Данная задача посвящена исследованию динамики системы проводящих тел, помещённой в однородное электростатическое поле напряжённостью $\vec{E}_0$.Рассматриваемая система является электрически нейтральной гантелью, состоящей из двух металлических шаров радиусом $r$ с расстоянием $l\gg r$ между их центрами. Шары соединены очень тонким цилиндрическим стержнем. Масса каждого из шаров равна $m$, а массой стержня можно пренебречь.Введём вектор $\vec{l}$, обозначающий радиус-вектор второго шара относительно первого (см. рис).
Часть A. Металлический стержень (2.0 балла) В данной части задачи шары соединены металлическим стержнем. Будем называть наведёнными дипольными моментами шаров и стержня дипольные моменты электрически нейтральных шара и стержня соответственно, приобретаемые ими при помещении в электростатическое поле вдали от других тел. Во всех пунктах данной задачи пренебрегайте наведёнными дипольными моментами шаров и стержня, а также считайте распределения зарядов по поверхностям шаров равномерными.
Определите дипольный момент гантели $\vec{p}$. Ответ выразите через $\vec{E}_0$, $r$, $\varepsilon_0$ и $\vec{l}$.
Определите момент сил $\vec{M}$, действующих на гантель. Ответ выразите через $\vec{E_0}$, $r$, $\varepsilon_0$, $\vec{l}$.
Найдите положения равновесия системы. В качестве ответа укажите значения углов $\alpha_0$ между стержнем и направлением напряжённости электростатического поля $\vec{E}_0$.
Какие из найденных вами в пункте $\mathrm{A3}$ положения равновесия являются устойчивыми, а какие — неустойчивыми? Ответ обоснуйте. Найдите также периоды малых колебаний вблизи положений устойчивого равновесия. Ответы выразите через $l$, $R$, $m$, $E_0$ и $\varepsilon_0$.
Часть B. Вращение с постоянной угловой скоростью (2.6 балла) Пусть система вращается вокруг оси, перпендикулярной стержню, с постоянной угловой скоростью $\vec{\omega}$. Направление напряжённости электростатического поля $\vec{E}_0$ образует угол $\theta$ с плоскостью, в которой движется стержень (см. рис). На рисунке показано положение гантели в момент, когда стержень лежит в плоскости, содержащей ось вращения и направление напряжённости электростатического поля $\vec{E}_0$. Примите за момент времени $t=0$ положение, соответствующее рисунку.В данной части задачи стержень не является металлическим, а имеет сопротивление $R$ между его концами.
В устойчивом положении равновесия стержню мгновенно придали угловую скорость $\vec{\omega}_0$ перпендикулярную электрическому полю. При какой минимальной начальной угловой скорости $\omega_{min}$ гантель сможет совершить полный оборот? Ответ выразите через $l$, $r$, $m$, $E_0$ и $\varepsilon_0$.
Запишите уравнение, определяющее силу тока $I$ в стержне. Покажите, что сила тока в нашей системе равна силе тока в некотором $RLC$ контуре, подключенном к генератору переменного гармонического напряжения $\mathcal{E}(t)$. Используя полученное уравнение, определите параметры эквивалентной схемы: зависимость от времени ЭДС эквивалентного генератора $\mathcal{E}_{eff}(t)$, индуктивность $L_{eff}$, ёмкость $C_{eff}$ и сопротивление $R_{eff}$. Ответы выразите через $E_0$, $l$, $r$, $R$, $\varepsilon_0$, $\omega$, $\theta$ и $t$. Далее во всех пунктах задачи считайте, что в системе происходят только вынужденные колебания.
Получите зависимость от времени $t$ проекции $p_l(t)$ дипольного момента гантели на ось, направленную вдоль вектора $\vec{l}$. Ответ выразите через $E_0$, $l$, $r$, $R$, $\varepsilon_0$, $\omega$, $\theta$ и $t$. Во всех последующих пунктах задачи, если стержень имеет сопротивление $R$, оно является настолько малым, что напряжение на резисторе много меньше эффективной амплитуды $\mathcal{E}_0$ напряжения из пункта .
Упростите ваш ответ для $p_l(t)$, полученный в пункте , с учётом малости сопротивления $R$. Упрощённый ответ должен содержать только величины, порядок малости по $R$ которых не превышает первый. Ответ выразите через $E_0$, $l$, $r$, $R$, $\varepsilon_0$, $\omega$, $\theta$ и $t$. Введём прямоугольную декартову систему координат $xyz$ так, как показано на рисунке. Здесь ось $z$ направлена вдоль направления напряжённости электростатического поля $\vec{E}_0$, а ось $x$ лежит в плоскости рисунка.
Часть C. Плоское движение гантели (0.8 балла) В данной части задачи сопротивление стержня равно $R$. В положении устойчивого равновесия стержню придают большую угловую скорость $\vec{\omega}_0$, перпендикулярную направлению напряжённости электростатического поля $\vec{E}_0$. Считайте, что $\omega_0\gg\omega_{min}$, где $\omega_{min}$ была определена вами в пункте .
Определите средние за большое время компоненты дипольного момент $\langle p_x\rangle$, $\langle p_y\rangle$ и $\langle p_z\rangle$ гантели. Ответы выразите через $E_0$, $l$, $r$, $R$, $\varepsilon_0$, $\omega$ и $\theta$.
Найдите зависимость от времени $t$ угловой скорости стержня $\omega(t)$, считая, что $\omega(t)\gg\omega_{min}$ в любой момент времени, а $t\gg 2\pi/\omega_0$. Ответ выразите через $\omega_0$, $E_0$, $l$, $r$, $R$, $\varepsilon_0$ и $t$.
Часть D. Прецессия стержня (4.6 балла) Данная часть задачи посвящена изучению динамики пространственного движения гантели в электростатическом поле. Оказывается, что для очень быстро вращающейся гантели существует режим движения, при котором она в среднем испытывает регулярную прецессию вокруг оси $z$.Под регулярной прецессией подразумевается такой режим движения гантели, при котором плоскость вращения стержня вращается вокруг оси $z$ с постоянной средней угловой скоростью $\Omega_z$, а угол $\theta$ между плоскостью движения стержня и направлением напряжённости электростатического поля $\vec{E}_0$ остаётся постоянным.В режиме, соответствующей регулярно прецессии, вектор угловой скорости гантели $\vec{\omega}$ представляется в следующем виде:$$\vec{\omega}=\vec{\omega}'+\vec{\Omega}{.}$$Здесь $\vec{\Omega}=\Omega_z\vec{e_z}$ — вектор средней угловой скорости прецессии плоскости движения стержня, а $\vec{\omega}'$ — вектор угловой скорости гантели в системе отсчёта, вращающейся со средней угловой скоростью прецессии плоскости движения стержня.  Пусть в пунктах и стержень является металлическим.
Оцените время $\tau$, через которое стержень перестанет делать полные обороты. Ответ выразите через $\omega_0$, $E_0$, $l$, $r$, $R$ и $\varepsilon_0$.
Получите точное выражение для момента импульса $\vec{L}$ гантели в режиме регулярно прецессии. Ответ выразите через $m$, $l$, $\vec{\omega}'$ и $\vec{\Omega}$. Упростите ваш ответ с учётом $\Omega_z\ll\omega'$.
Покажите, что возможен такой режим движения гантели, при котором она в среднем испытывает регулярную прецессию вокруг оси $z$. Приведите все соответствующие уравнения движения, на основании которых вы производите доказательство. Определите для данного режима движения среднюю угловую скорость прецессии плоскости движения стержня $\Omega_z$. Ответ выразите через $E_0$, $\varepsilon_0$, $m$, $l$, $r$, $R$, $\omega'$ и $\theta$. Также выразите ответ через $\omega_{min}$, $\omega'$ и $\theta$ и убедитесь, что $\Omega_z\ll\omega'$. Пусть в начальный момент времени напряжённость электростатического поля $\vec{E}_0$ составляет угол $\theta_0$ со стержнем (cм. рисунок). Гантели мгновенно придают угловую скорость $\vec{\omega}_0$, модуль который много больше $\omega_{min}$, направленную перпендикулярно стержню так, как показано на рисунке.Учтем сопротивление стержня $R$. В силу малости $R$ по-прежнему можно считать, что напряжение на резисторе много меньше эффективной амплитуды $\mathcal{E}$ напряжения из пункта $\mathrm{B1}$.За время порядка $1/\omega_0$ гантель переходит в режим движения, соответствующий медленно изменяющейся прецессии. За время перехода потерями кинетической энергии гантели можно пренебречь.При медленно изменяющейся прецессии величины $\Omega_z$ и $\theta$ изменяются со временем очень медленно в силу малости сопротивления $R$. Поскольку угол $\theta$ начинает изменяться, то для данного режима движения гантели вектор угловой скорости записывается в следующей форме:$$\vec{\omega}=\vec{\omega}'+\Omega_z\vec{e}_z+\dot{\theta}\vec{e}_y{.}$$Здесь $\vec{\omega}'$ всё также направлен перпендикулярно плоскости движения стержня. Во всех последующих пунктах считайте, что $\omega'\gg\dot\theta{,}\Omega$.
Чему равна установившаяся угловая скорость вращения стержня $\omega_\infty$ спустя большой промежуток времени? Ответ выразите через $\omega_0$ и $\theta_0$.
Получите зависимость средней угловой прецессии $\Omega_z$ от угла $\theta$. Ответ выразите через $\omega_{min}$, $\omega_0$, $\theta_0$ и $\theta$.
Получите зависимость от времени $t$ величины $\theta$ при $t\gg 2\pi/\omega_0$. Ответ выразите через $\theta_0$, $E_0$, $m$, $r$, $R$, $\varepsilon_0$ и $t$.
Определите максимальное значение величины $\dot\theta$. Ответ выразите через $\theta_0$, $E_0$, $m$, $r$, $R$ и $\varepsilon_0$. Убедитесь, что $\dot\theta_{max}\ll\omega_0$.
Найдите зависимость скорости прецессии от времени $\Omega(t)$. Ответ выразите через $E_0$, $\omega_0$, $m$, $r$, $R$, $\varepsilon_0$, $\theta_0$ и $t$.
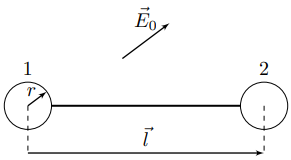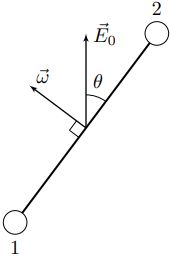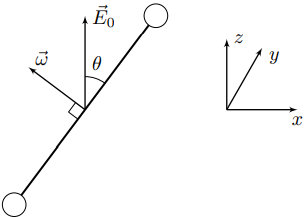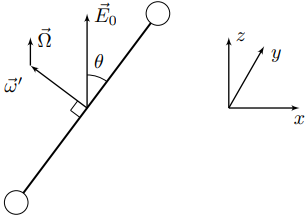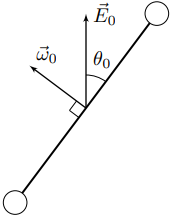
Определите дипольный момент гантели $\vec{p}$. Ответ выразите через $\vec{E}_0$, $r$, $\varepsilon_0$ и $\vec{l}$.
Решение: Поскольку шары и стержень являются металлическими — поверхность гантели является эквипотенциальной. Также, поскольку можно пренебречь наведёнными дипольными моментами шаров и стержня в силу $l\gg r$, можно считать, что заряды равномерно распределяются по поверхностям шаров $1$ и $2$. Данные заряды определяют дипольный момент $\vec{p}$ гантели. Отметим, что потенциалом электростатического поля одного из шаров на поверхности другого также можно пренебречь.Поскольку гантель является электрически нейтральной:$$q_2=-q_1=q{.}$$Запишем условие эквипотенциальной поверхности гантели. Приравнивая разность потенциалах в центрах шаров $1$ и $2$ к нулю:$$\varphi_2 - \varphi_1 = \int_1^2 -\vec{E} d\vec{l} = -\bigl(\vec{E_0}{,}\vec{l}\bigr) + \frac{q_2}{4\pi \varepsilon_0 r}- \frac{q_1}{4\pi \varepsilon_0 r}=0{,}$$откуда:$$q=2\pi\varepsilon_0r\bigl(\vec{E}_0{,}\vec{l}\bigr){.}$$Поскольку $\vec{p}=q\vec{l}$, имеем:
Ответ: $$\vec{p}=2\pi\varepsilon_0r\bigl(\vec{E}_0{,}\vec{l}\bigr)\vec{l}{.}$$

Определите момент сил $\vec{M}$, действующих на гантель. Ответ выразите через $\vec{E_0}$, $r$, $\varepsilon_0$, $\vec{l}$.
Решение: Для момента сил $\vec{M}$ имеем:$$\vec{M}=\bigl[\vec{p}\times\vec{E}_0\bigr]{,}$$откуда:
Ответ: $$\vec{M}=2\pi\varepsilon_0r\bigl(\vec{E}_0{,}\vec{l}\bigr)\bigl[\vec{l}\times\vec{E}_0\bigr]{.}$$

Найдите положения равновесия системы. В качестве ответа укажите значения углов $\alpha_0$ между стержнем и направлением напряжённости электростатического поля $\vec{E}_0$.
Решение: Положения равновесия гантели соответствуют равенству нулю момента сил $\vec{M}$, действующих на гантель со стороны электростатического поля.Момент сил $\vec{M}$ обнуляется в двух случаях: $\vec{l} \perp \vec{E_0}$ и $\vec{l} \parallel \vec{E_0}$. Это два положения равновесия системы.Таким образом:
Ответ: $$\alpha_0=0{,}~\pi/2{.}$$

Какие из найденных вами в пункте $\mathrm{A3}$ положения равновесия являются устойчивыми, а какие — неустойчивыми? Ответ обоснуйте.  Найдите также периоды малых колебаний вблизи положений устойчивого равновесия. Ответы выразите через $l$, $R$, $m$, $E_0$ и $\varepsilon_0$.
Решение: Если $\alpha=\angle\vec{E}_0{,}\vec{l}$, то выражение для момента сил примет вид:$$\vec{M} = - 2\pi \varepsilon_0 rE^2_0l^2 \cos{\alpha} \sin{\alpha} \cdot \vec{n}{.}$$Для малых отклонений относительно $\alpha_0= 0$:$$\vec{M}(\alpha)=- 2\pi \varepsilon_0rE^2_0l^2 \alpha{.}$$Таким образом, положение равновесия $\alpha_0=0$ является устойчивым.Для малых отклонений относительно $\alpha_0=\pi/2$:$$2\pi \varepsilon_0rE^2_0l^2 \Delta \alpha{.}$$Таким образом, положение равновесия $\alpha_0=\pi/2$ является неустойчивым. Для определения периода малых колебаний в положении устойчивого равновесия запишем основное уравнение динамики вращательного движения относительно центра стержня. Момент инерции гантели относительно оси, проходящей перпендикулярно стержню через его центр, равен $I=2\cdot ml^2/4=ml^2/2$, поэтому:$$- 2\pi \varepsilon_0rE^2_0l^2 \alpha=\cfrac{ml^2\ddot{\alpha}}{2}\Rightarrow \omega^2_0=\cfrac{4\pi\varepsilon_0rE^2_0}{m}{.}$$Окончательно:
Ответ: Положение равновесия $\alpha_0=0$ является устойчивым, а $\alpha_0=\pi/2$ — неустойчивым.  Для определения периода малых колебаний в положении устойчивого равновесия запишем основное уравнение динамики вращательного движения относительно центра стержня. Момент инерции гантели относительно оси, проходящей перпендикулярно стержню через его центр, равен $I=2\cdot ml^2/4=ml^2/2$, поэтому:$$- 2\pi \varepsilon_0rE^2_0l^2 \alpha=\cfrac{ml^2\ddot{\alpha}}{2}\Rightarrow \omega^2_0=\cfrac{4\pi\varepsilon_0rE^2_0}{m}{.}$$Окончательно:
Ответ: $$T=2\pi\sqrt{\cfrac{m}{4\pi\varepsilon_0rE^2_0}}{.}$$

В устойчивом положении равновесия стержню мгновенно придали угловую скорость $\vec{\omega}_0$ перпендикулярную электрическому полю. При какой минимальной начальной угловой скорости $\omega_{min}$ гантель сможет совершить полный оборот? Ответ выразите через $l$, $r$, $m$, $E_0$ и $\varepsilon_0$.
Решение: Первое решение: Гантель является упругим диполем, поэтому её потенциальная энергия в электростатическом поле составляет:$$W_p=-\cfrac{\bigl(\vec{p}{,}\vec{E}_0\bigr)}{2}=-\pi\varepsilon_0r\bigl(\vec{E}_0{,}\vec{l}\bigr)^2{.}$$Максимальное значение потенциальной энергии достигается в положении неустойчивого равновесия, поэтому условием оборота является прохождение положения неустойчивого равновесия.Из закона сохранения энергии имеем:$$E_k=\cfrac{I\omega^2_{min}}{2}=\cfrac{ml^2\omega^2_{min}}{4}=-\Delta{W}_p=\pi\varepsilon_0rE^2_0l^2{,}$$откуда: Второе решение: Из теоремы об изменении кинетической энергии получим:$$\cfrac{I\omega^2}{2}-\cfrac{I\omega^2_0}{2}=\cfrac{ml^2(\omega^2-\omega^2_0)}{4}=A_E{,}$$где $A_E$ — работа, совершённая над гантелью со стороны электростатического поля, для которой имеем:$$A_E=\int\limits_{0}^{\alpha}M(\alpha)d\alpha=-2\pi\varepsilon_0rE^2_0l^2\int\limits_{0}^\alpha \sin\alpha\cos\alpha d\alpha=-\pi\varepsilon_0rE^2_0l^2\sin^2\alpha{.}$$Минимальное значение угловой скорости соответствует $\alpha=\pi/2$, поэтому для полного оборота достаточно пройти положение неустойчивого равновесия.Имеем:$$\cfrac{ml^2\omega^2_{min}}{4}=\pi\varepsilon_0rE^2_0l^2{,}$$откуда:
Ответ: $$\omega_{min}=\sqrt{\cfrac{4\pi\varepsilon_0rE^2_0}{m}}{.}$$  Второе решение: Из теоремы об изменении кинетической энергии получим:$$\cfrac{I\omega^2}{2}-\cfrac{I\omega^2_0}{2}=\cfrac{ml^2(\omega^2-\omega^2_0)}{4}=A_E{,}$$где $A_E$ — работа, совершённая над гантелью со стороны электростатического поля, для которой имеем:$$A_E=\int\limits_{0}^{\alpha}M(\alpha)d\alpha=-2\pi\varepsilon_0rE^2_0l^2\int\limits_{0}^\alpha \sin\alpha\cos\alpha d\alpha=-\pi\varepsilon_0rE^2_0l^2\sin^2\alpha{.}$$Минимальное значение угловой скорости соответствует $\alpha=\pi/2$, поэтому для полного оборота достаточно пройти положение неустойчивого равновесия.Имеем:$$\cfrac{ml^2\omega^2_{min}}{4}=\pi\varepsilon_0rE^2_0l^2{,}$$откуда:
Ответ: $$\omega_{min}=\sqrt{\cfrac{4\pi\varepsilon_0rE^2_0}{m}}{.}$$

Запишите уравнение, определяющее силу тока $I$ в стержне. Покажите, что сила тока в нашей системе равна силе тока в некотором $RLC$ контуре, подключенном к генератору переменного гармонического напряжения $\mathcal{E}(t)$.  Используя полученное уравнение, определите параметры эквивалентной схемы: зависимость от времени ЭДС эквивалентного генератора $\mathcal{E}_{eff}(t)$, индуктивность $L_{eff}$, ёмкость $C_{eff}$ и сопротивление $R_{eff}$. Ответы выразите через $E_0$, $l$, $r$, $R$, $\varepsilon_0$, $\omega$, $\theta$ и $t$.
Решение: Пусть $\varphi_1$ и $\varphi_2$ — потенциалы в центрах шаров $1$ и $2$ соответственно. Падение напряжения на стержне равно их разности, поэтому из закона Ома имеем:$$\varphi_1-\varphi_2=IR{.}$$С другой стороны, мы можем воспользоваться результатом пункта $\mathrm{A1}$:$$\varphi_1-\varphi_2=\int\limits_{1}^2 \vec{E}d\vec{l}=\bigl(\vec{E}_0{,}\vec{l}\bigr)-\cfrac{q}{2\pi\varepsilon_0r}{.}$$Приравнивая, получим: Уравнение, описывающее силу тока в колебательном $RLC$ контуре, записывается следующим образом:$$\mathcal{E}(t)=L_{eff}\dot{I}+IR_{eff}+\cfrac{q}{C_{eff}}$$Сопоставляя коэффициенты, для $L_{eff}$, $R_{eff}$ и $C_{eff}$ находим: Проекция напряжённости электростатического поля на плоскость вращения стержня равна $E_0\cos\theta$. Тогда если $\varphi$ — угол поворота стержня от начального положения, то для величины $\bigl(\vec{E}_0{,}\vec{l}\bigr)(\varphi)$ имеем:$$\bigl(\vec{E}_0{,}\vec{l}\bigr)(\varphi)=E_0l\cos\theta\cos\varphi{.}$$Поскольку стержень вращается с постоянной угловой скоростью $\omega$:$$\varphi=\omega t\Rightarrow \bigl(\vec{E}_0{,}\vec{l}\bigr)(t)=E_0l\cos\theta\cos\omega t{.}$$Тогда для $\mathcal{E}_{eff}$ и $\omega_{eff}$ получим:
Ответ: $$\bigl(\vec{E}_0{,}\vec{l}\bigr)=IR+\cfrac{q}{2\pi\varepsilon_0r}$$  Уравнение, описывающее силу тока в колебательном $RLC$ контуре, записывается следующим образом:$$\mathcal{E}(t)=L_{eff}\dot{I}+IR_{eff}+\cfrac{q}{C_{eff}}$$Сопоставляя коэффициенты, для $L_{eff}$, $R_{eff}$ и $C_{eff}$ находим:
Ответ: $$L_{eff}=0{,}\qquad R_{eff}=R{,}\qquad C_{eff}=2\pi\varepsilon_0r{.}$$  Проекция напряжённости электростатического поля на плоскость вращения стержня равна $E_0\cos\theta$. Тогда если $\varphi$ — угол поворота стержня от начального положения, то для величины $\bigl(\vec{E}_0{,}\vec{l}\bigr)(\varphi)$ имеем:$$\bigl(\vec{E}_0{,}\vec{l}\bigr)(\varphi)=E_0l\cos\theta\cos\varphi{.}$$Поскольку стержень вращается с постоянной угловой скоростью $\omega$:$$\varphi=\omega t\Rightarrow \bigl(\vec{E}_0{,}\vec{l}\bigr)(t)=E_0l\cos\theta\cos\omega t{.}$$Тогда для $\mathcal{E}_{eff}$ и $\omega_{eff}$ получим:
Ответ: $$\mathcal{E}_{eff}=E_0l\cos\theta\cos\omega t\qquad f_{eff}=\cfrac{\omega}{2\pi}{.}$$

Получите зависимость от времени $t$ проекции $p_l(t)$ дипольного момента гантели на ось, направленную вдоль вектора $\vec{l}$. Ответ выразите через $E_0$, $l$, $r$, $R$, $\varepsilon_0$, $\omega$, $\theta$ и $t$.
Решение: Величина $p_l(t)$ описывается выражением:$$p_l=q(t)l{,}$$где $q(t)$ — заряд шара $2$ как функция времени.Уравнение, описывающее зависимость заряда шара $2$ от времени, выглядит следующим образом:$$E_0l\cos\theta \cos\omega t=R\dot{q}+\cfrac{q}{2\pi\varepsilon_0r}{.}$$Воспользуемся методом комплексных амплитуд. Пусть $q(t)=\Re(\hat{q}_0e^{i\omega t})$. Тогда:$$E_0l\cos\theta=\hat{q}_0\left(\cfrac{1}{2\pi\varepsilon_0r}+i\omega R\right)\Rightarrow \hat{q}_0=\cfrac{2\pi\varepsilon_0rE_0l\cos\theta e^{i\varphi_0}}{\sqrt{1+(2\pi\varepsilon_0rR\omega)^2}}{,}$$где $\varphi_0=-\operatorname{arctg}(2\pi\varepsilon_0rR\omega)$.Таким образом:
Ответ: $$p_l(t)=\cfrac{2\pi\varepsilon_0rE_0l^2\cos\theta}{\sqrt{1+(2\pi\varepsilon_0rR\omega)^2}}\cos(\omega t-\operatorname{arctg}(2\pi\varepsilon_0rR\omega)){.}$$

Упростите ваш ответ для $p_l(t)$, полученный в пункте B2 , с учётом малости сопротивления $R$. Упрощённый ответ должен содержать только величины, порядок малости по $R$ которых не превышает первый. Ответ выразите через $E_0$, $l$, $r$, $R$, $\varepsilon_0$, $\omega$, $\theta$ и $t$.
Решение: Поскольку напряжение на резисторе всегда много меньше амплитуды эффективного напряжения источника, можно считать, что $2\pi\varepsilon_0rR\omega\ll 1$.Отсюда:
Ответ: $$p_l(t)\approx 2\pi\varepsilon_0rE_0l^2\cos\theta\cos(\omega t-2\pi\varepsilon_0rR\omega)\approx2\pi\varepsilon_0rE_0l^2\cos\theta(\cos\omega t+2\pi\varepsilon_0rR\omega\sin\omega t){.}$$

Определите средние за большое время компоненты дипольного момент $\langle p_x\rangle$, $\langle p_y\rangle$ и $\langle p_z\rangle$ гантели. Ответы выразите через $E_0$, $l$, $r$, $R$, $\varepsilon_0$, $\omega$ и $\theta$.
Решение: Определим проекции на координатные оси дипольного момента $\vec{p}$. В плоскости $xz$ вектор $\vec{l}$ описывает эллипс с полуосями $a_x=l$ и $a_z=l\cos\theta$, а в плоскости $xy$ — эллипс с полуосями $a_x=l$ и $a_y=l\sin\theta$. Отсюда получим:$$p_x(t)=p_l(t)\sin\theta\cos\omega t\qquad p_y(t)=p_l(t)\sin\omega t\qquad p_z(t)=p_l(t)\cos\theta\cos\omega t{.} $$Учтём, что $\langle\sin^2\omega t\rangle=\langle\cos^2\omega t\rangle=1/2$ и $\langle\sin\omega t\cos\omega t\rangle=0$. Отсюда для $\langle p_x\rangle$ получим:$$\langle p_x\rangle=2\pi\varepsilon_0\sin\theta\cos\theta rE_0l^2\langle\cos^2\omega t+2\pi\varepsilon_0rR\omega\sin\omega t\cos\omega t\rangle{,}$$откуда: Аналогично для $\langle p_z\rangle$: Для $\langle p_y\rangle$ имеем:$$\langle p_x\rangle=2\pi\varepsilon_0\cos\theta rE_0l^2\langle\sin\omega t\cos\omega t+2\pi\varepsilon_0rR\omega\sin^2\omega t\rangle{,}$$или же:
Ответ: $$\langle p_x\rangle=\pi\varepsilon_0\sin\theta\cos\theta rE_0l^2{.}$$  Аналогично для $\langle p_z\rangle$:
Ответ: $$\langle p_z\rangle=\pi\varepsilon_0\cos^2\theta rE_0l^2{.}$$  Для $\langle p_y\rangle$ имеем:$$\langle p_x\rangle=2\pi\varepsilon_0\cos\theta rE_0l^2\langle\sin\omega t\cos\omega t+2\pi\varepsilon_0rR\omega\sin^2\omega t\rangle{,}$$или же:
Ответ: $$\langle p_y\rangle=2\pi^2\varepsilon^2_0\cos\theta r^2E_0l^2\omega R{.}$$

Найдите зависимость от времени $t$ угловой скорости стержня $\omega(t)$, считая, что $\omega(t)\gg\omega_{min}$ в любой момент времени, а $t\gg 2\pi/\omega_0$. Ответ выразите через $\omega_0$, $E_0$, $l$, $r$, $R$, $\varepsilon_0$ и $t$.
Решение: Поскольку $\omega\gg\omega_{min}$, угловую скорость в течение одного периода можно считать постоянной и равной средней по периоду. Движение гантели будет являться плоским, поскольку момент сил $\vec{M}$ в любой момент перпендикулярен плоскости, содержащей стержень и направление напряжённости электростатического поля $\vec{E}_0$, а угол $\theta=0$.Из основного уравнения динамики вращательного движения относительно центра стержня получим:$$\Biggl\langle\cfrac{dL_x}{dt}\Biggr\rangle=-\cfrac{ml^2}{2}\Biggl\langle\cfrac{d\omega}{dt}\Biggr\rangle=\cfrac{ml^2}{2}\cfrac{d\omega}{dt}=\langle M_x\rangle=\langle p_y\rangle E_0=2\pi^2\varepsilon^2_0r^2E^2_0l^2\omega R{.}$$Отсюда:$$\cfrac{d\omega}{\omega}=-\cfrac{4\pi^2\varepsilon^2_0r^2E^2_0Rdt}{m}{.}$$Интегрируя, получим:
Ответ: $$\omega(t)=\omega_0\exp\biggl(-\cfrac{4\pi^2\varepsilon^2_0r^2E^2_0Rt}{m}\biggr)$$

Оцените время $\tau$, через которое стержень перестанет делать полные обороты. Ответ выразите через $\omega_0$, $E_0$, $l$, $r$, $R$ и $\varepsilon_0$.
Решение: Стержень перестанет делать полные обороты, когда угловая скорость стержня $\omega$ уменьшится до $\omega_{min}$. По порядку величины время $\tau$ можно оценить с помощью зависимости для $\omega(t)$ из пункта $\mathrm{C1}$.Считая, что $\omega(\tau)=\omega_{min}$, получим:$$\tau\approx\cfrac{m}{4\pi^2\varepsilon^2_0r^2E^2_0R}\ln\cfrac{\omega_0}{\omega_{min}}{,}$$или же:
Ответ: $$\tau\approx\cfrac{m}{4\pi^2\varepsilon^2_0r^2E^2_0R}\ln\left(\omega_0\sqrt{\cfrac{m}{4\pi\varepsilon_0rE^2_0}}\right){.}$$

Получите точное выражение для момента импульса $\vec{L}$ гантели в режиме регулярно прецессии. Ответ выразите через $m$, $l$, $\vec{\omega}'$ и $\vec{\Omega}$. Упростите ваш ответ с учётом $\Omega_z\ll\omega'$.
Решение: Введём декартову систему координат $x'y'z'$ таким образом, что координатные оси $x'$ и $y'$ направлены перпендикулярно стержню, а ось $z'$ направлена вдоль стержня. Выбранные координатные оси являются главными осями инерции для гантели, где $I_{x'}=I_{y'}=ml^2/2$, а $I_{z'}=0$, поэтому момент импульса $\vec{L}$ гантели относительно её центра записывается следующим образом:$$\vec{L}=\cfrac{ml^2\bigl(\omega_{x'}\vec{e}_{x'}+\omega_{y'}\vec{e}_{y'}\bigr)}{2}=\cfrac{ml^2\vec{\omega}_\perp}{2}{.}$$Здесь индекс $\perp$ означает ''перпендикулярно стержню''.Для $\vec{\omega}_\perp$ с учётом того, что $\vec{\omega}'$ перпендикулярна стержню, а угол $\theta=const$, имеем:$$\vec{\omega}_\perp=\vec{\omega}'\left(1+\cfrac{\bigl(\vec{\omega}'{,}\vec{\Omega}\bigr)}{\omega'^2}\right){.}$$Таким образом: С учётом $\Omega_z\ll\omega'$ имеем:
Ответ: $$\vec{L}=\cfrac{ml^2\vec{\omega}'}{2}\left(1+\cfrac{\bigl(\vec{\omega}'{,}\vec{\Omega}\bigr)}{\omega'^2}\right){.}$$  С учётом $\Omega_z\ll\omega'$ имеем:
Ответ: $$\vec{L}\approx \cfrac{ml^2\vec{\omega}'}{2}{.}$$

Покажите, что возможен такой режим движения гантели, при котором она в среднем испытывает регулярную прецессию вокруг оси $z$. Приведите все соответствующие уравнения движения, на основании которых вы производите доказательство.  Определите для данного режима движения среднюю угловую скорость прецессии плоскости движения стержня $\Omega_z$. Ответ выразите через $E_0$, $\varepsilon_0$, $m$, $l$, $r$, $R$, $\omega'$ и $\theta$. Также выразите ответ через $\omega_{min}$, $\omega'$ и $\theta$ и убедитесь, что $\Omega_z\ll\omega'$.
Решение: Если в процессе движения гантели угол $\theta$ в среднем остаётся постоянным, то вектор угловой скорости вращения гантели в каждый момент можно считать направленным в плоскости $xz$. Тогда и момент импульса $\vec{L}$ гантели относительно центра стержня может быть направлен только в плоскости $xz$.Компоненты момента сил, действующих на гантель со стороны электростатического поля, составляют:$$M_x=p_yE_0\qquad M_y=-p_xE_0\qquad M_z=0{,}$$поскольку $\vec{E}_0\parallel\vec{e}_z$.Проводя усреднение по времени, получим:$$\langle M_x\rangle=\langle p_y\rangle E_0=0{,}$$поскольку для металлического стержня $R=0$, а значит и $\langle p_y\rangle=0$.Для $\langle M_y\rangle$ имеем:$$\langle M_y\rangle=-\langle p_x\rangle E_0=-\pi\varepsilon_0r\sin\theta\cos\theta E^2_0l^2{.}$$Таким образом, в любой момент времени $\langle\vec{M}\rangle\perp\vec{L}$, откуда следует, что величина момента импульса $L$ будет оставаться постоянной.Также, поскольку $M_z=0$ в любой момент времени, проекция $L_z$ момента импульса на ось $z$ также остаётся постоянной. Из условий $L=const$ и $L_z=const$ в сочетании с тем, что $L_y=0$, следует, что $L_x=const$. Запишем основное уравнение динамики вращательного движения для стержня в проекции на ось $y$:$$\Biggl\langle\left(\cfrac{d\vec{L}}{dt}\right)_y\Biggr\rangle=\Omega_zL_x=\langle M_y\rangle=-\pi\varepsilon_0r\sin\theta\cos\theta E^2_0l^2{.}$$Поскольку величины $\theta$ и $L_x$ являются постоянными — величина $\Omega_z$ также является постоянной.Определим проекцию момента импульса $L_x$ на ось $x$:$$L_x=\cfrac{ml^2\omega'_x}{2}=-\cfrac{ml^2\omega'\cos\theta}{2}{.}$$Подставляя в основное уравнение динамики вращательного движения в проекции на ось $y$, получим:$$-\cfrac{ml^2\Omega_z\omega'\cos\theta}{2}=-\pi\varepsilon_0r\sin\theta\cos\theta E^2_0l^2{.}$$Таким образом:
Ответ: $$\Omega_z=\cfrac{2\pi\varepsilon_0rE^2_0\sin\theta}{m\omega'}=\cfrac{\omega^2_{min}\sin\theta}{2\omega'}{.}$$
Ответ: Поскольку $\omega_{min}\ll\omega'$, условие $\Omega_z\ll\omega'$ также является выполненным.

Чему равна установившаяся угловая скорость вращения стержня $\omega_\infty$ спустя большой промежуток времени? Ответ выразите через $\omega_0$ и $\theta_0$.
Решение: Из-за наличия в системе диссипации энергии гантель спустя большое время будет двигаться таким образом, чтобы в стержне перестал течь электрический ток. Это возможно, если гантель будет двигаться в положении, соответствующем $\theta=\pi/2$.При этом в переходном процессе компонента момента импульса $L_z$ остаётся постоянной. В момент запуска гантели имеем:$$L_z=\cfrac{ml^2\omega_0\sin\theta_0}{2}{.}$$Поскольку в установившемся режиме $\theta=\pi/2=const$, имеем:$$L_z=\cfrac{ml^2\omega_\infty}{2}{.}$$Таким образом:
Ответ: $$\omega_\infty=\omega_0\sin\theta_0{.}$$

Получите зависимость средней угловой прецессии $\Omega_z$ от угла $\theta$. Ответ выразите через $\omega_{min}$, $\omega_0$, $\theta_0$ и $\theta$.
Решение: При наличии сопротивления $R$ стержня средний за один оборот момент сил $\langle\vec{M}\rangle$ имеет следующие компоненты:$$\langle M_x\rangle=\langle p_y\rangle E_0=2\pi^2\varepsilon^2_0\cos\theta r^2E^2_0l^2\omega R\qquad \langle M_y\rangle=-\pi\varepsilon_0\cos^2\theta rE^2_0l^2\qquad \langle M_z\rangle=0{.}$$Запишем уравнение динамики вращательного движения в проекции на ось $y$:$$L_x\Omega_z+\cfrac{ml^2\ddot{\theta}}{2}=\langle M_y\rangle{.}$$Из приближений, описанных в условии задачи, следует, что величина $\ddot{\theta}\approx 0$, поскольку в течение одного периода вращения стержня в своей плоскости величина $\dot{\theta}$ может считаться постоянной.Таким образом:$$\Omega_z=\cfrac{\langle M_y\rangle}{L_x}=\cfrac{\omega^2_{min}\sin\theta}{2\omega'}$$В процессе движения величина $\omega'_z$ остаётся постоянной и равной:$$\omega'_z=\omega\sin\theta=\omega_0\sin\theta_0{.}$$Таким образом:$$\omega'(\theta)=\cfrac{\omega_0\sin\theta_0}{\sin\theta}{,}$$откуда:
Ответ: $$\Omega_z(\theta)=\cfrac{\omega^2_{min}\sin^2\theta}{2\omega_0\sin\theta_0}{.}$$

Получите зависимость от времени $t$ величины $\theta$ при $t\gg 2\pi/\omega_0$. Ответ выразите через $\theta_0$, $E_0$, $m$, $r$, $R$, $\varepsilon_0$ и $t$.
Решение: Запишем уравнение динамики вращательного движения в проекции на ось $x$:$$\langle M_x\rangle=\dot{L}_x-\Omega_zL_y{.}$$Поскольку величина $\Omega_z$ на два порядка меньше величины $\omega$ — вклад второго слагаемого является пренебрежимо малым.Таким образом:$$\langle M_x\rangle=2\pi^2\varepsilon^2_0r^2E^2_0l^2R\omega\cos\theta=-2\pi^2\varepsilon^2_0r^2E^2_0l^2R\omega_x=\cfrac{ml^2\dot{\omega}_x}{2}{.}$$Интегрируя полученное выражение, получим:$$\omega_x(t)=-\omega_0\cos\theta_0\exp\left(-\cfrac{4\pi^2\varepsilon^2_0r^2E^2_0Rt}{m}\right)$$При этом:$$\omega_x=-\omega'\cos\theta=-\cfrac{\omega_0\sin\theta_0}{\operatorname{tg}\theta}{,}$$откуда после подстановки $\omega_x(t)$ имеем:$$\operatorname{tg}\theta=\operatorname{tg}\theta_0\exp\left(\cfrac{4\pi^2\varepsilon^2_0r^2E^2_0Rt}{m}\right){.}$$Окончательно для $\theta(t)$ находим:
Ответ: $$\theta(t)=\operatorname{arctg}\left(\operatorname{tg}\theta_0\exp\left(\cfrac{4\pi^2\varepsilon^2_0r^2E^2_0Rt}{m}\right)\right){.}$$

Определите максимальное значение величины $\dot\theta$. Ответ выразите через $\theta_0$, $E_0$, $m$, $r$, $R$ и $\varepsilon_0$. Убедитесь, что $\dot\theta_{max}\ll\omega_0$.
Решение: Представим $\operatorname{tg}\theta(t)$ в следующей форме:$$\operatorname{tg}\theta(t)=\operatorname{tg}\theta_0e^{At}\qquad A=\cfrac{4\pi^2\varepsilon^2_0r^2E^2_0R}{m}{.}$$Дифференцируя по времени:$$\dot{\theta}=\cfrac{A\operatorname{tg}\theta_0e^{At}}{1+\operatorname{tg}^2\theta_0e^{2At}}{.}$$Максимум данного выражения достигается при $\operatorname{tg}\theta_0e^{At}=1$. Однако, если $\theta_0>\pi/4$, условию максимума соответствует $t<0$, что невозможно. Тогда максимальная величина $\dot\theta$ достигается при $\theta=\theta_0$.Таким образом:
Ответ: $$\dot{\theta}_{max}=\begin{cases}\cfrac{2\pi^2\varepsilon^2_0r^2E^2_0R}{m}\quad при\quad \theta_0\leq\pi/4\\\cfrac{2\pi^2\varepsilon^2_0r^2E^2_0R\sin 2\theta_0}{m}\quad при\quad \theta_0>\pi/4\end{cases}$$
Ответ: Величина $\dot{\theta}_{max}\sim r^2R$, т.е. является крайне малой по сравнению c $\omega$.

Найдите зависимость скорости прецессии от времени $\Omega(t)$. Ответ выразите через $E_0$, $\omega_0$, $m$, $r$, $R$, $\varepsilon_0$, $\theta_0$ и $t$.
Решение: Перепишем выражение для $\Omega_z(\theta)$:$$\Omega_z(\theta)=\cfrac{\omega^2_{min}\operatorname{tg}^2\theta}{2\omega_0\sin\theta_0(1+\operatorname{tg}^2\theta)}{.}$$Подставляя зависимость $\operatorname{tg}\theta(t)$, находим:
Ответ: $$\Omega_z(t)=\cfrac{\pi\varepsilon_0rE^2_0\sin2\theta_0}{m\omega_0\left(\operatorname{tg}^2\theta_0+\exp\left(-\cfrac{4\pi^2\varepsilon^2_0r^2E^2_0Rt}{m}\right)\right)}$$
Темы:
T, Механика, Сборы XY, Y, Момент импульса, Переменный ток, Вращение твердого тела, 2024